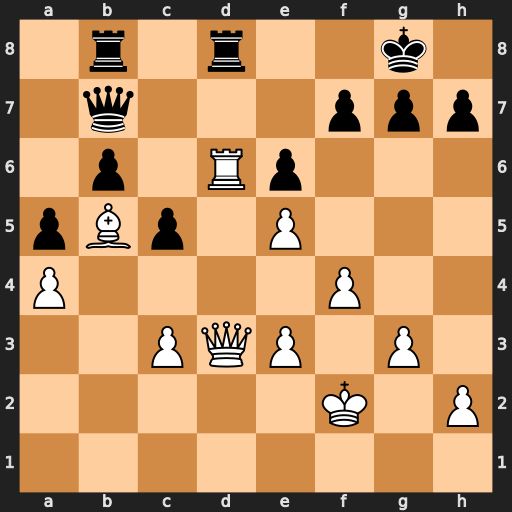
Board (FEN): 1r1r2k1/1q3ppp/1p1Rp3/pBp1P3/P4P2/2PQP1P1/5K1P/8
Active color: w
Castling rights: -
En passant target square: -
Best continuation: Rxd8+ Rxd8 Qxd8#